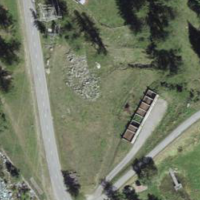
EUNIS habitat code: 31
Species observed at this site:
Phylloscopus collybita
Cinclus cinclus
Motacilla cinerea
Chaenorhinum minus